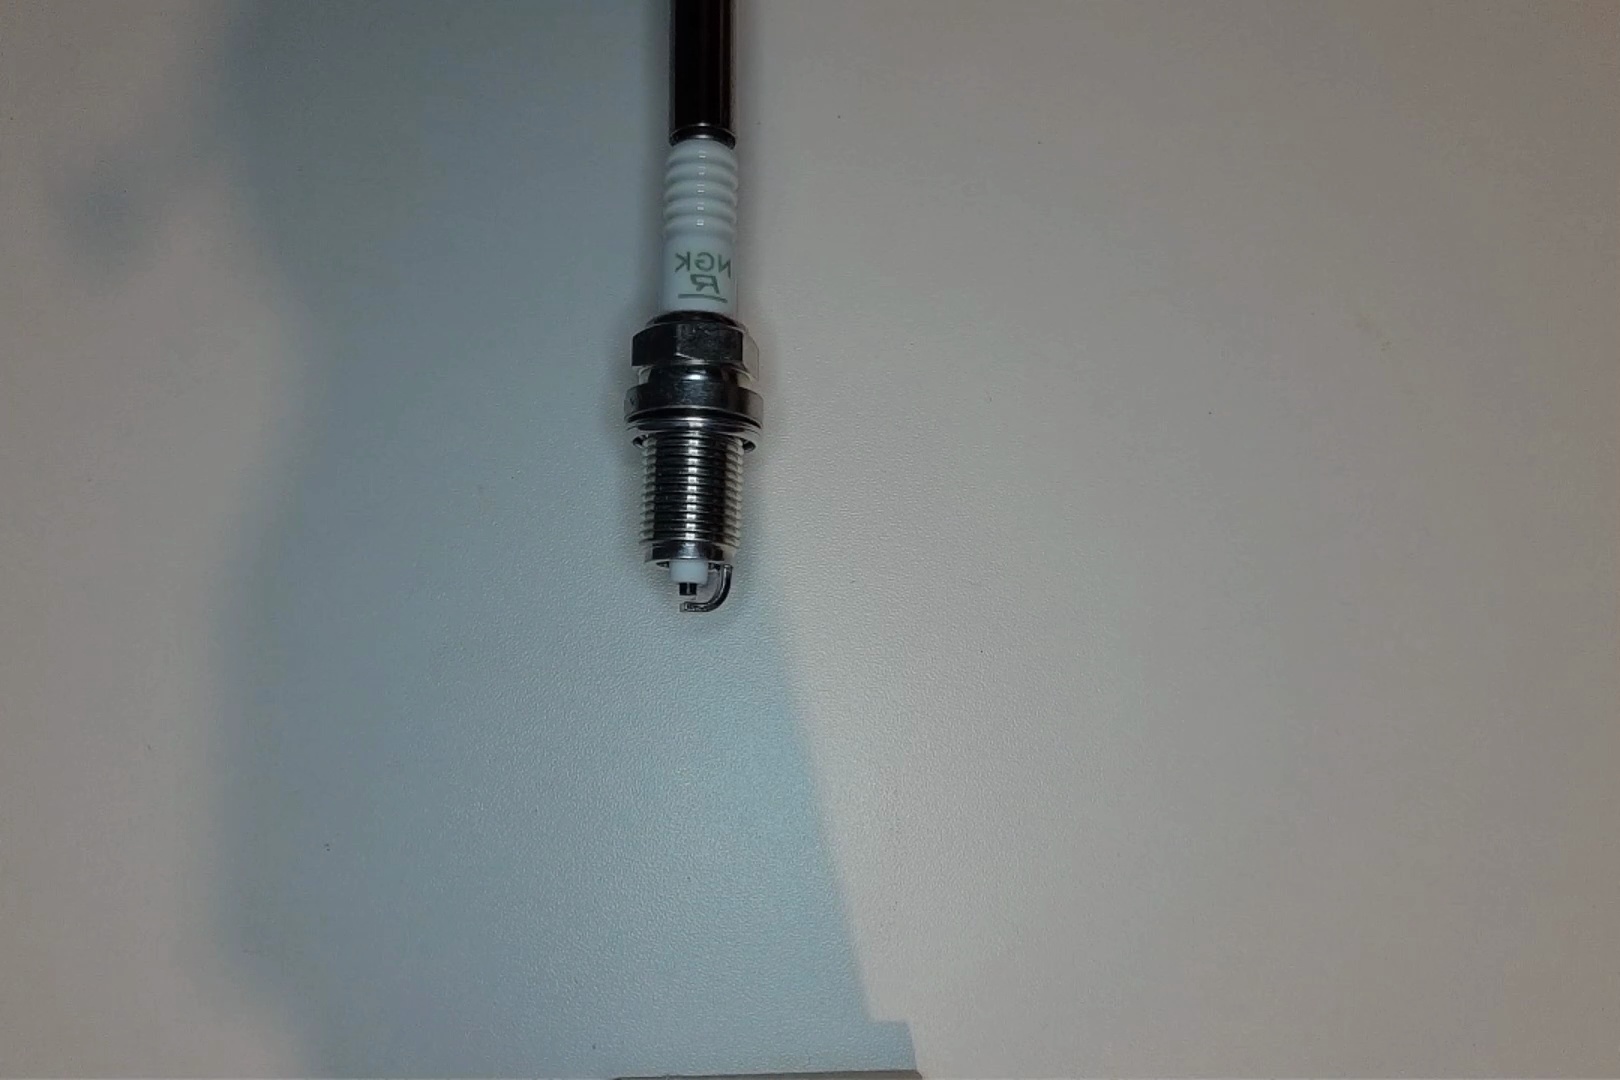
Label: no anomaly